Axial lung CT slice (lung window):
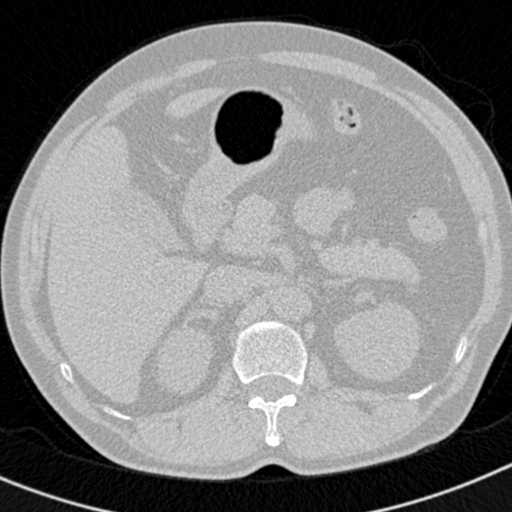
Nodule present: no